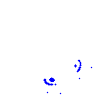
Particle: pion